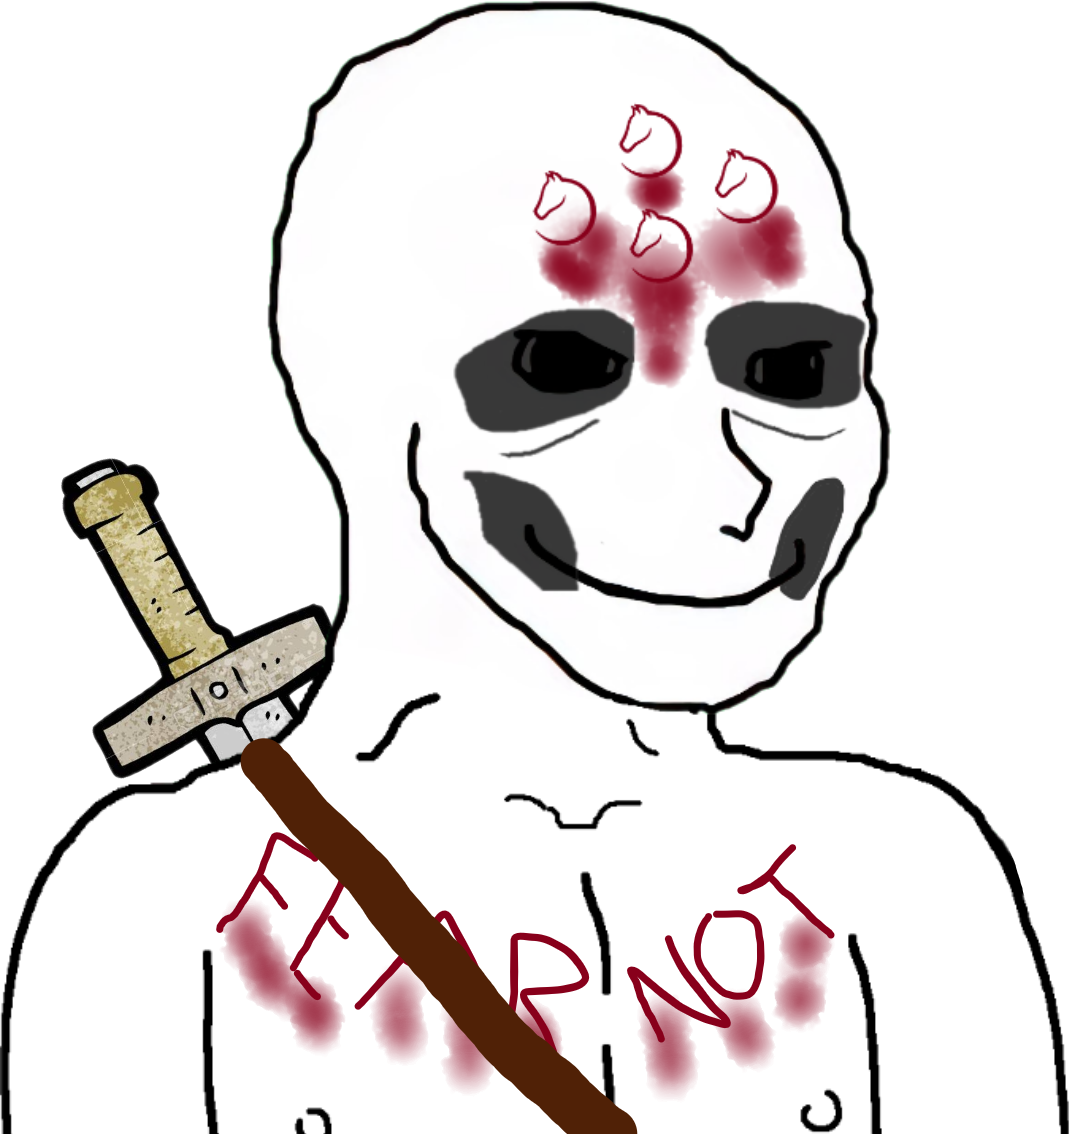
Label: 5_Oomer